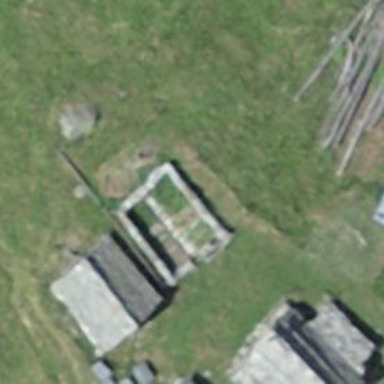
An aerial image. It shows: Historic building in ruins.